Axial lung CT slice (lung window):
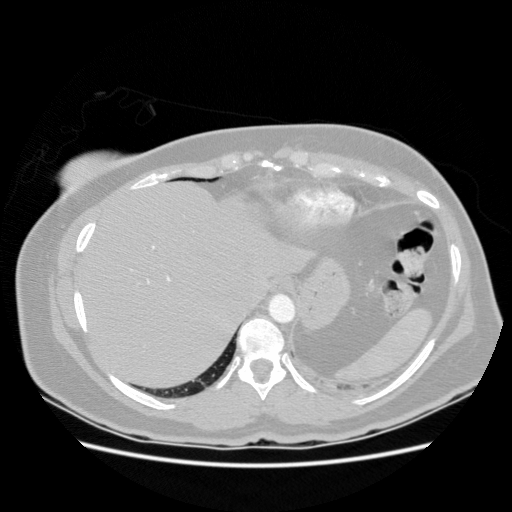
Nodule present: no